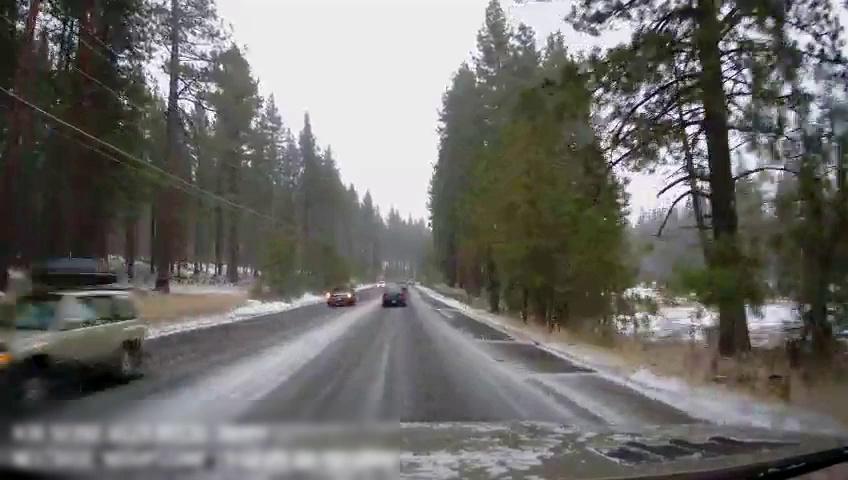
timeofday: Day
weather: Snowy
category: Drivable Space
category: Vehicles | SUV
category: Vehicles | SUV
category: Vehicles | Car
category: Lanes | Opposite Lane
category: Lanes | Opposite Lane
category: Lanes | Current Lane